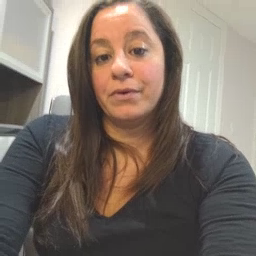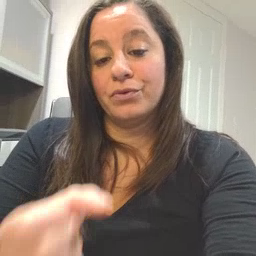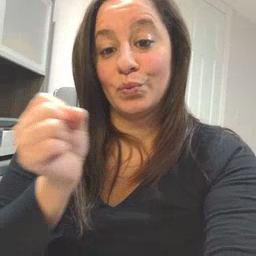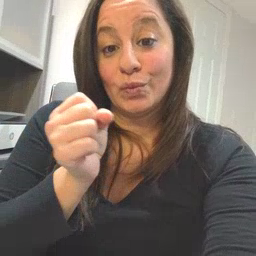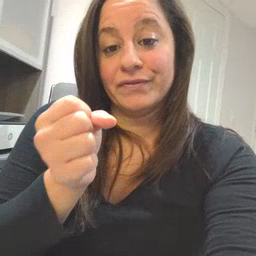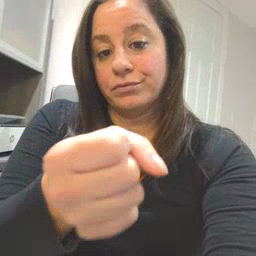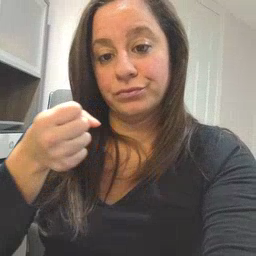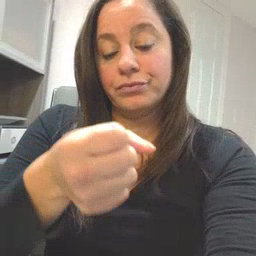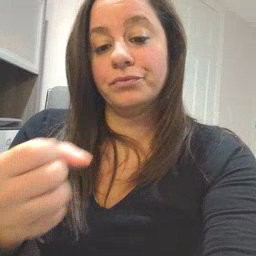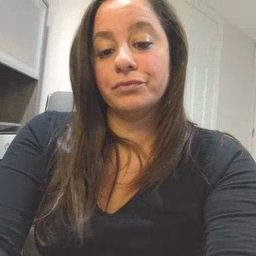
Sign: refrigerator